Field crop: maize
Growth stage: 2
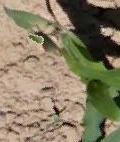
Species: maize